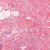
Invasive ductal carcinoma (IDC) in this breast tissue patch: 0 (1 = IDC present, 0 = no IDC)